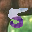
Label: 5